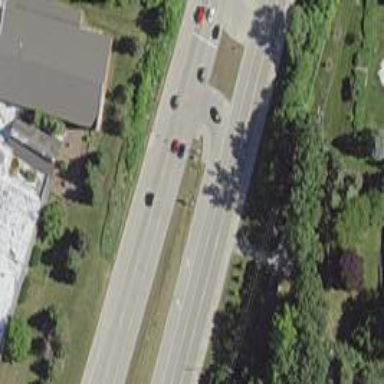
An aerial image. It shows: Primary highway.